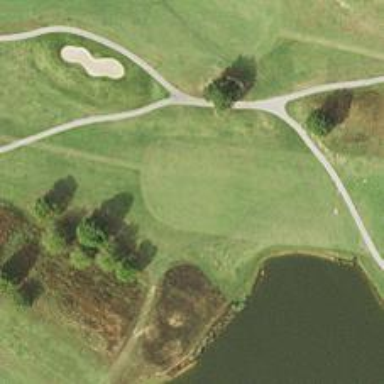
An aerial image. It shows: Golf hole.